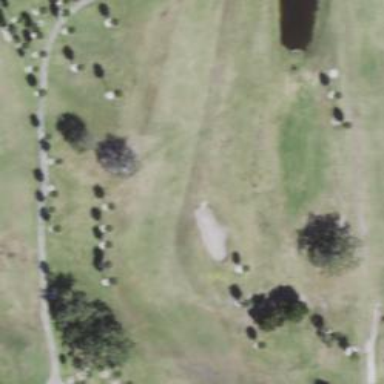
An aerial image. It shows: Grassy area designated as golf fairway.